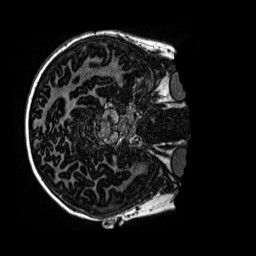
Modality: MP2RAGE
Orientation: axial
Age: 11
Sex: male
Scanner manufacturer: siemens
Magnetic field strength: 3 T
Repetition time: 4 s
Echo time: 0.00299 s